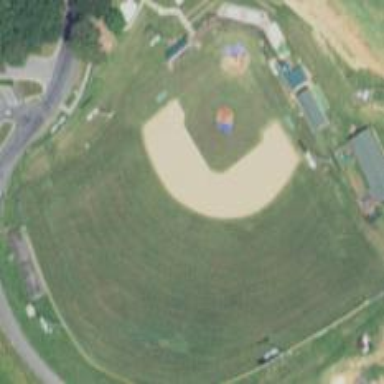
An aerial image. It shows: Baseball pitch for leisure land activities.